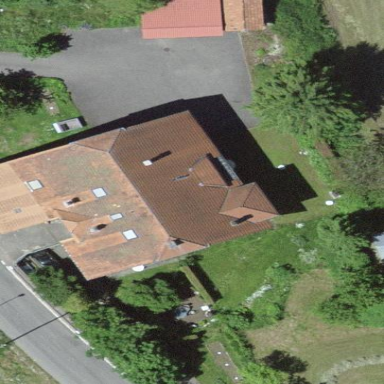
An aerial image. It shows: Residential building.